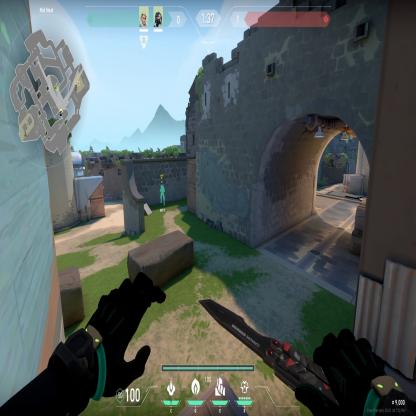
Label: teammate